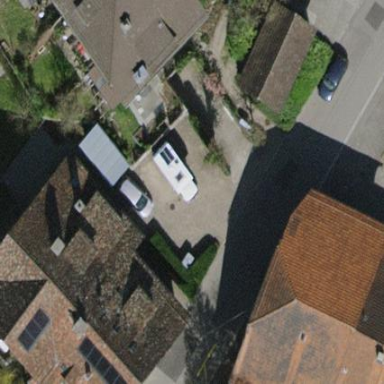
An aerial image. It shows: Building with tiled roof.